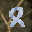
Label: 8